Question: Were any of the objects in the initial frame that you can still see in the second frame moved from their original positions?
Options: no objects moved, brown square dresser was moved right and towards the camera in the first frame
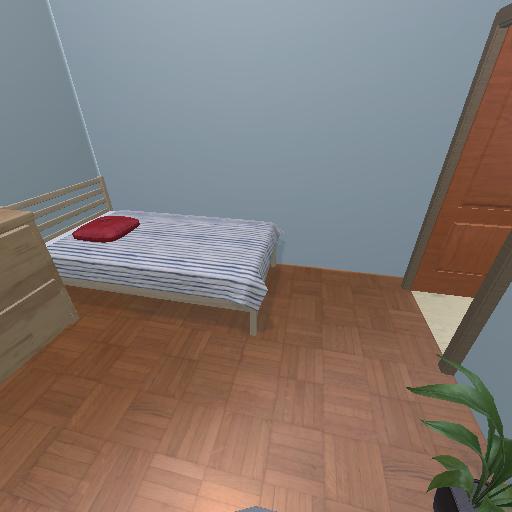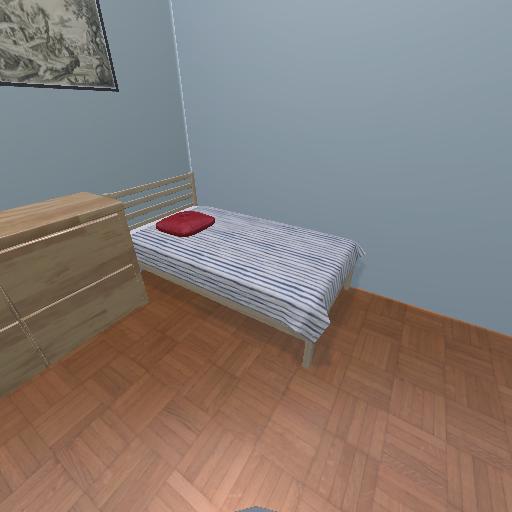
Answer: no objects moved